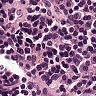
Metastatic tissue present: no